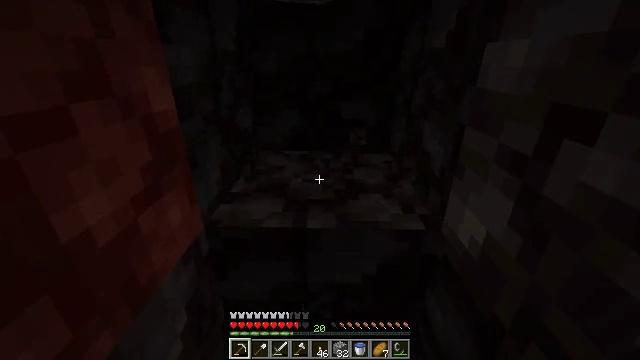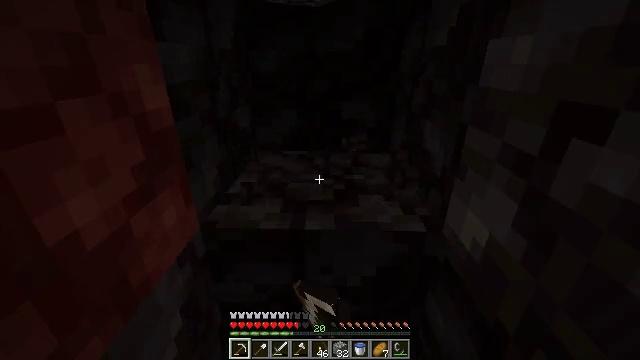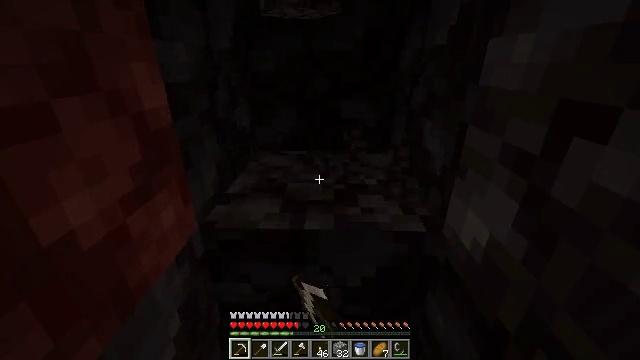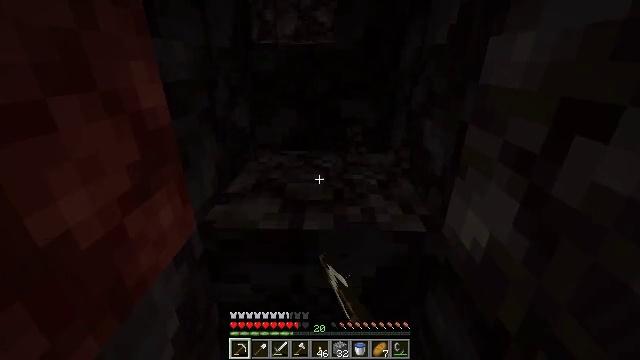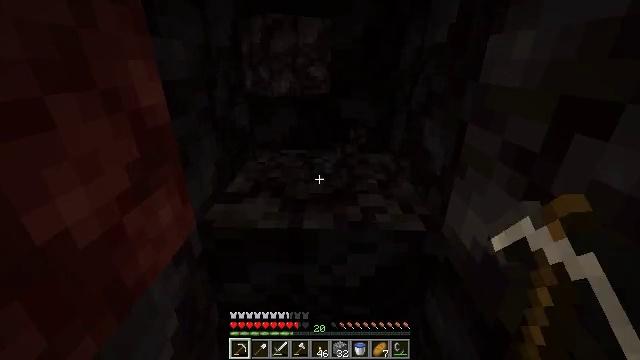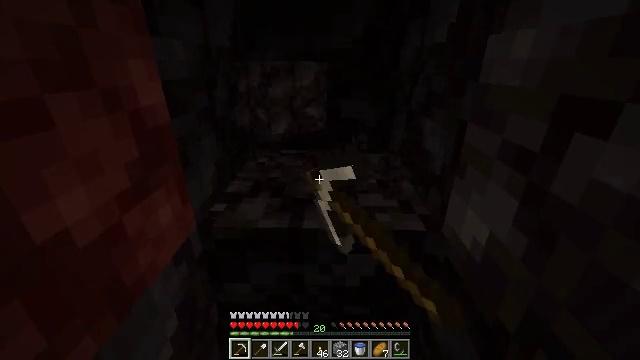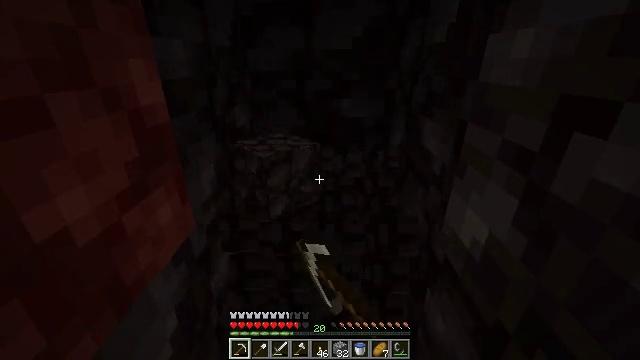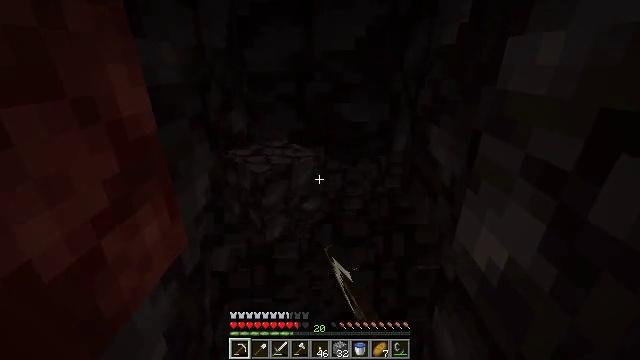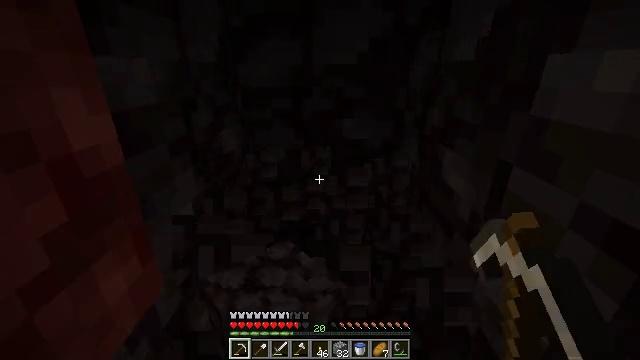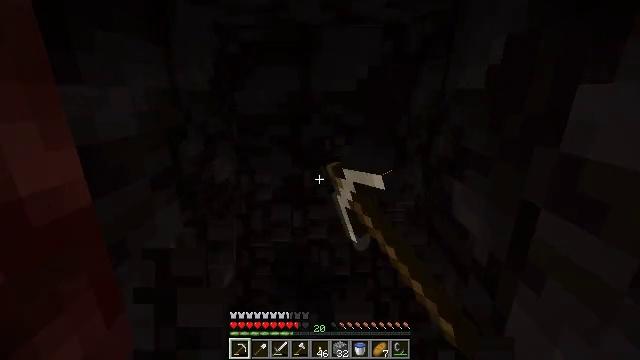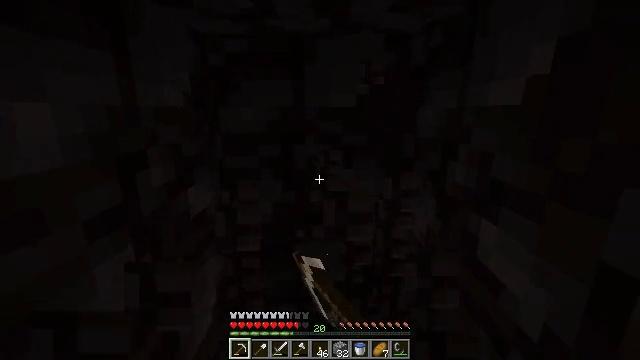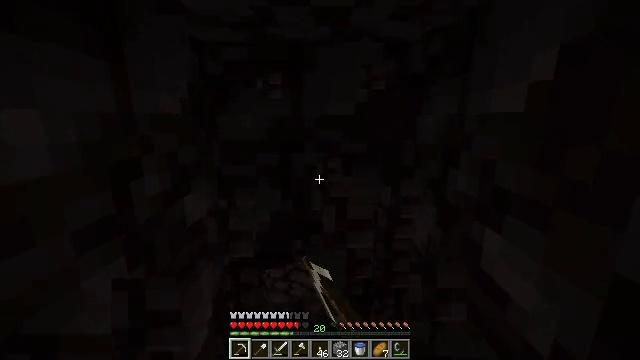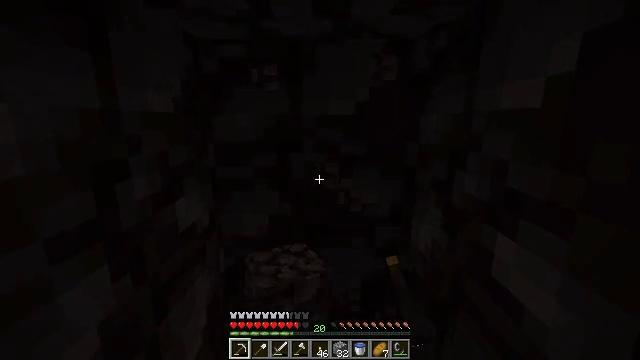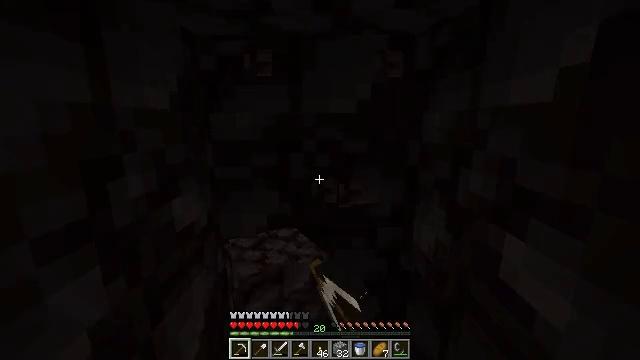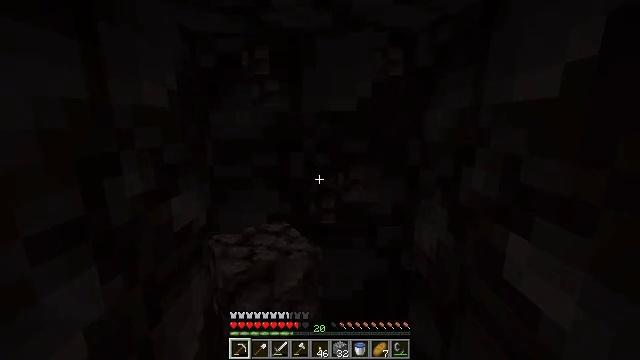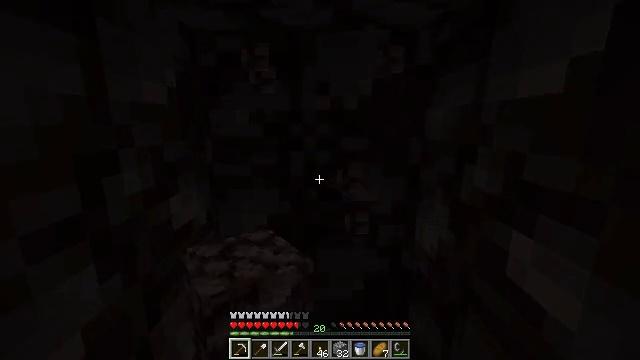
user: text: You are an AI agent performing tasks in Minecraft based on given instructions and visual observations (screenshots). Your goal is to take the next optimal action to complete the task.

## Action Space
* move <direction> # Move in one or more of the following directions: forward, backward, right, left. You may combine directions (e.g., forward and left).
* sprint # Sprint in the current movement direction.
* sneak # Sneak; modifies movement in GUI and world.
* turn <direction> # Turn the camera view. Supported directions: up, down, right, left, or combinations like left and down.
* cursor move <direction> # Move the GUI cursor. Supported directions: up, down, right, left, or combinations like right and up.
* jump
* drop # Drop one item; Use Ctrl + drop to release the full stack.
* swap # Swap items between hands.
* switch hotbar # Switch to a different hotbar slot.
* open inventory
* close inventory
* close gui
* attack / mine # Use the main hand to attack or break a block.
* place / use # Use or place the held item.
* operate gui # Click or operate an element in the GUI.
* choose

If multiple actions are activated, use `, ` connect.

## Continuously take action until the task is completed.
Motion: motion action
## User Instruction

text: Get some blackstone from the ground.
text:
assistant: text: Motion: attack / mine
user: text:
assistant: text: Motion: attack / mine
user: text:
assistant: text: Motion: attack / mine
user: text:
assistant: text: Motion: attack / mine
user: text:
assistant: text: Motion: attack / mine
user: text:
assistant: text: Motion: attack / mine
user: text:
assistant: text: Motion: move forward, attack / mine
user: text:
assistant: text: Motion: move forward, turn up, attack / mine
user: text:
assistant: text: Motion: move forward, turn up, attack / mine
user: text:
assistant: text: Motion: turn up, attack / mine
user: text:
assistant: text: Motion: turn up, attack / mine
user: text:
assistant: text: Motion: attack / mine
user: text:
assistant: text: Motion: attack / mine
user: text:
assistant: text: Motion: attack / mine
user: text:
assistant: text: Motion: attack / mine
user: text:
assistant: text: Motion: attack / mine
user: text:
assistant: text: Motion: attack / mine
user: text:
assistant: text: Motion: attack / mine
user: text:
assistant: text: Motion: attack / mine
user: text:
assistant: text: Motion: attack / mine
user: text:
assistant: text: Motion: attack / mine
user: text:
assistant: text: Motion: attack / mine
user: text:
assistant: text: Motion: attack / mine
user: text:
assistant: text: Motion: attack / mine
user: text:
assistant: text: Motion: turn down, attack / mine
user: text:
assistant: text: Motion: turn down, attack / mine
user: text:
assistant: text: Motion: turn down, attack / mine
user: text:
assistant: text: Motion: turn down, attack / mine
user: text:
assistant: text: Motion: attack / mine
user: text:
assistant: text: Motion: attack / mine